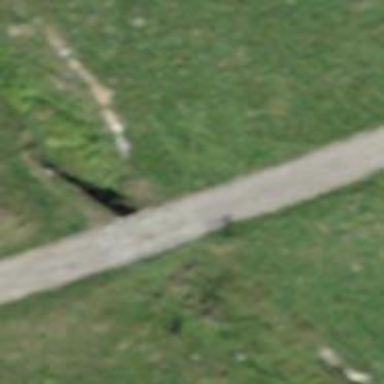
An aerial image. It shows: Track on bridge with grade1 sett surface.